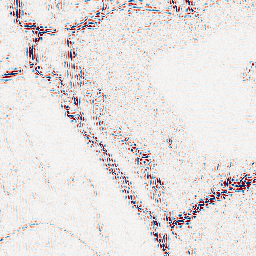
Category: wavelet
Decomposition family: wavelet_dwt
Decomposition parameters: wavelet: coif2
level: 2
Upsampling method: lanczos
Upsampling parameters: scale: 2
Upsampling scale: 2